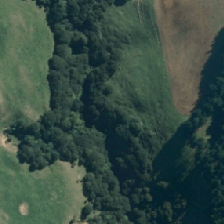
Land cover: broadleaved_indigenous_hardwood